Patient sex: M
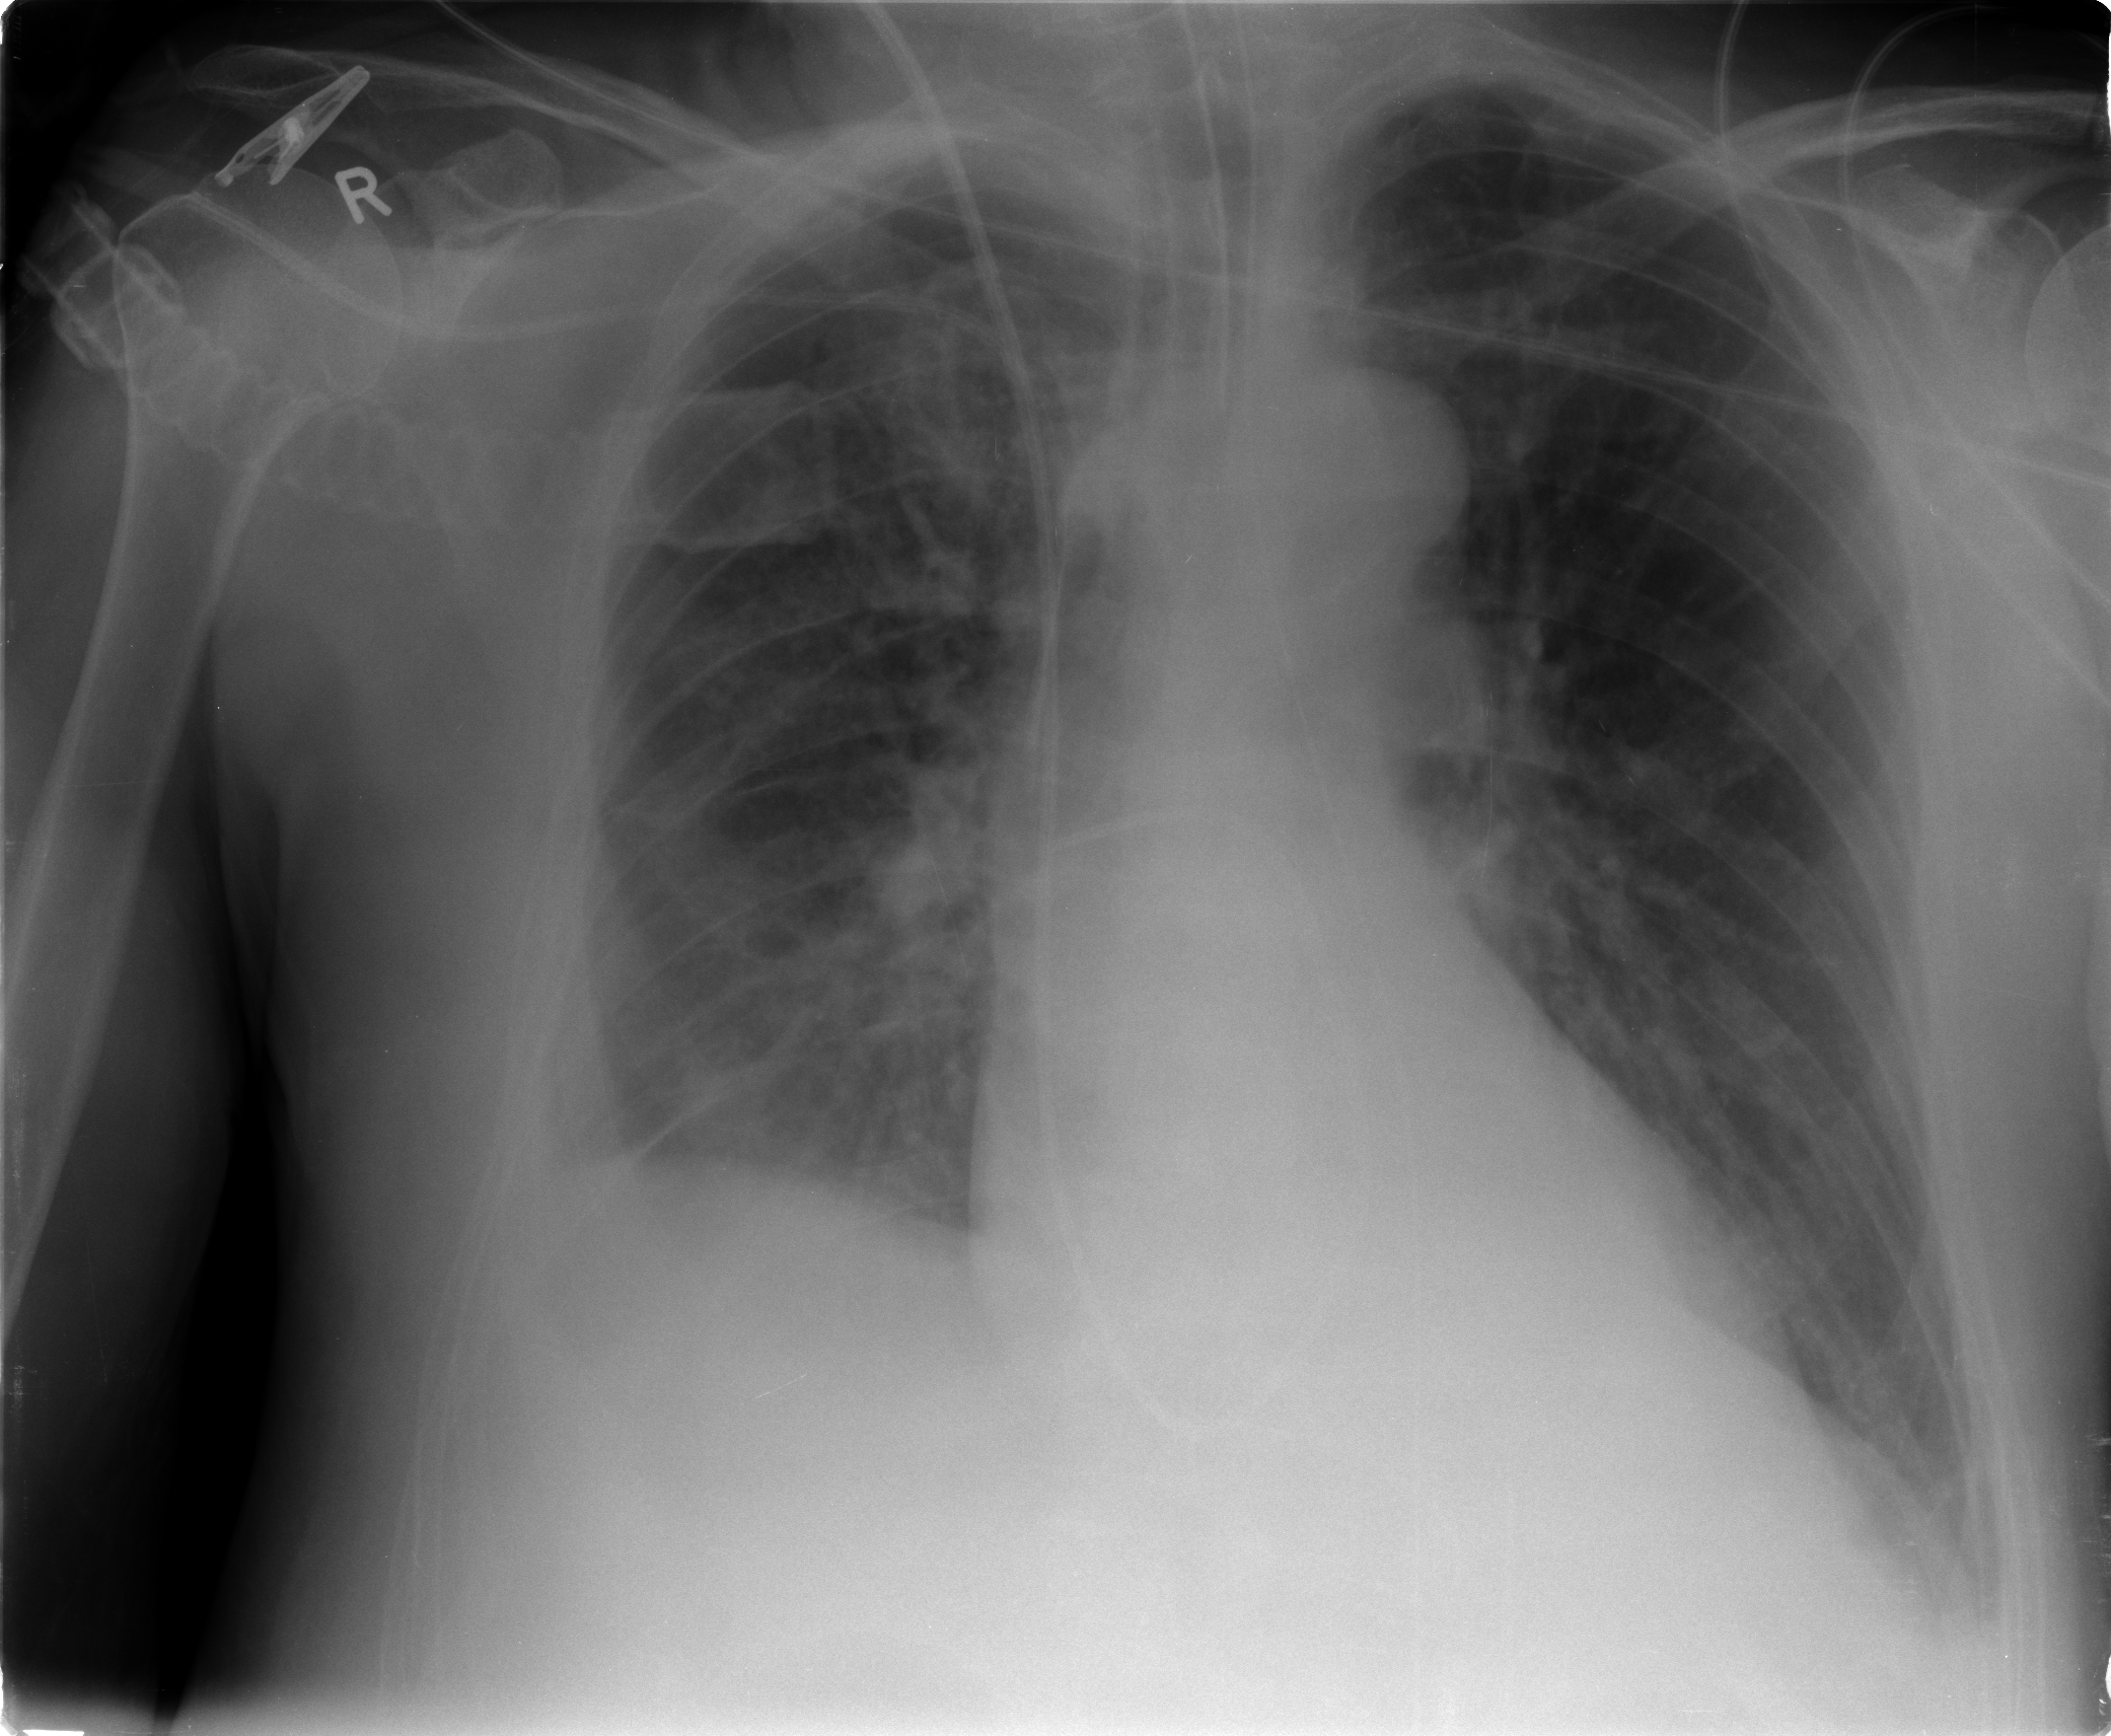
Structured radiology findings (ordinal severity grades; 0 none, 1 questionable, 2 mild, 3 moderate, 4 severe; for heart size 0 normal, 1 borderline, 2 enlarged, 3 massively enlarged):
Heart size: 0
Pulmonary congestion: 0
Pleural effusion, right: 2
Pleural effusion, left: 2
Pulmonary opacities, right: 0
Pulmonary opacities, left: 0
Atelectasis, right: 3
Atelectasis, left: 2